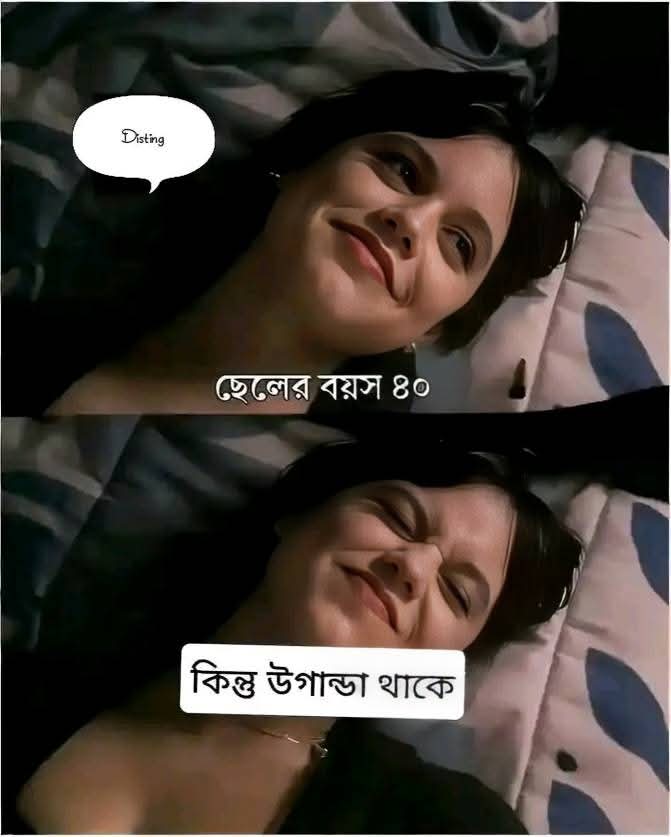
Text: ছেলের বয়স ৪০
কিন্তু উগান্ডা থাকে
Label: Non Hate